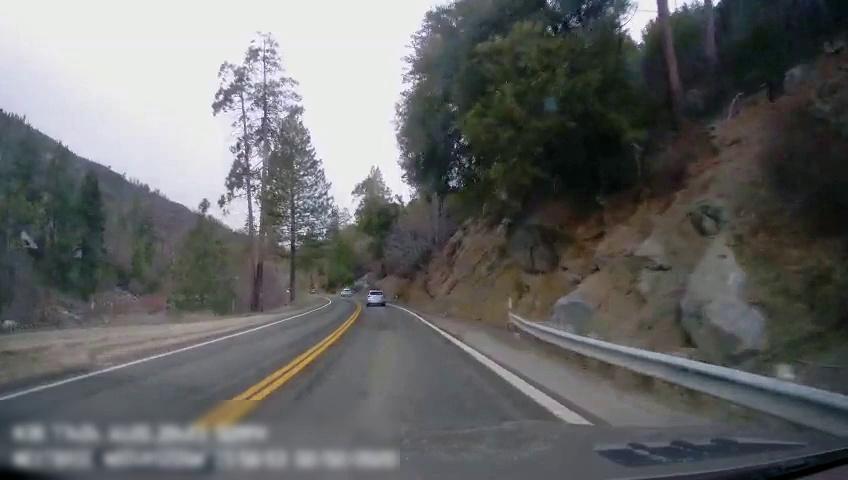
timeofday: Day
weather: Cloudy
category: Drivable Space
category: Vehicles | Car
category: Vehicles | SUV
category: Lanes | Current Lane
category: Lanes | Current Lane
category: Lanes | Opposite Lane